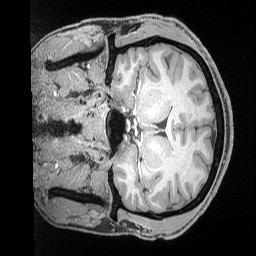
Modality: T1w
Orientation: coronal
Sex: male
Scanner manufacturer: siemens
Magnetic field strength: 3 T
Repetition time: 2.53 s
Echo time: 0.00169 s